Question: I've got a little problem here.
## What i want to do.
On my server i have a table with markers that have lat, lng, <URL> fields in it.
There are a lot of markers in table so i request them by tiles that are visible to the user.
To make it working as it should is my final goal.
## Problem
I wanted to solve this by creating my own <URL>:
'''
function ServerFetchMapType() {
this.tileSize = new google.maps.Size(256,256);
this.maxZoom = 15;
this.name = "Server Tile #s";
this.alt = "Server Data Tile Map Type";
this.getTile = function(coord, zoom, ownerDocument){
//Data for request
var x = coord.x;
var y = coord.y;
var z = zoom;
//Here i will make an ajax request for markers in this tile
//Visualization
var div = ownerDocument.createElement('DIV');
div.innerHTML = 'X:' + coord.x + ' Y:' + coord.y + ' Z:' + zoom;
div.style.width = this.tileSize.width + 'px';
div.style.height = this.tileSize.height + 'px';
div.style.fontSize = '10';
div.style.borderStyle = 'solid';
div.style.borderWidth = '1px';
div.style.borderColor = '#AAAAAA';
return div;
};
}
var test = new ServerFetchMapType();
$('#map_canvas').gmap();
$('#map_canvas').gmap('get', 'map').overlayMapTypes.insertAt(0, test);
'''
Everything worked but then i found one drawback, i will illustrate it:

As you can see only 4 tiles in the center of the picture have the <URL> 'x/y/z' notation and therefore all the tiles that are descendants of this tiles. But i won't be able to use other tiles to fetch data from server.
## Question
So what can i do to change coordinates of other tiles where the map is just repeating to have the same coordinates as main tiles? Or you can offer other way to solve this.
Any help will be appreciated.
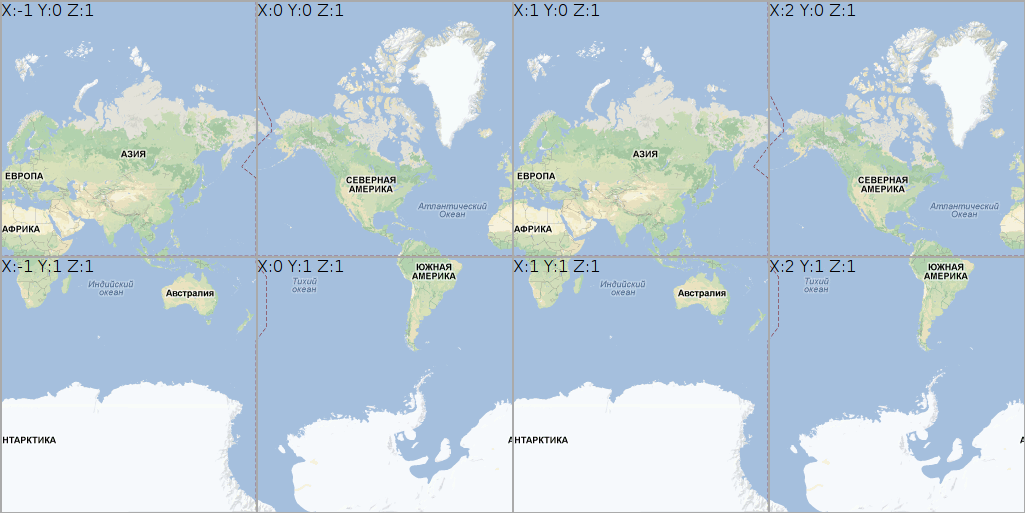
Answer: One very good man helped me to solve this problem this way:
'''
function ServerFetchMapType() {
this.tileSize = new google.maps.Size(256,256);
this.maxZoom = 15;
this.name = "Server Tile #s";
this.alt = "Server Data Tile Map Type";
this.getTile = function(coord, zoom, ownerDocument){
var dim = Math.pow(2, zoom);
//Data for request
var x = Math.abs( coord.x ) % dim;
var y = Math.abs( coord.y ) % dim;
var z = zoom;
//Visualization D
var div = ownerDocument.createElement('DIV');
div.innerHTML = 'X:' + Math.abs( coord.x ) % dim + ' Y:' + Math.abs( coord.y ) % dim + ' Z:' + zoom;
div.style.width = this.tileSize.width + 'px';
div.style.height = this.tileSize.height + 'px';
div.style.fontSize = '10';
div.style.borderStyle = 'solid';
div.style.borderWidth = '1px';
div.style.borderColor = '#AAAAA9';
return div;
};
}
'''